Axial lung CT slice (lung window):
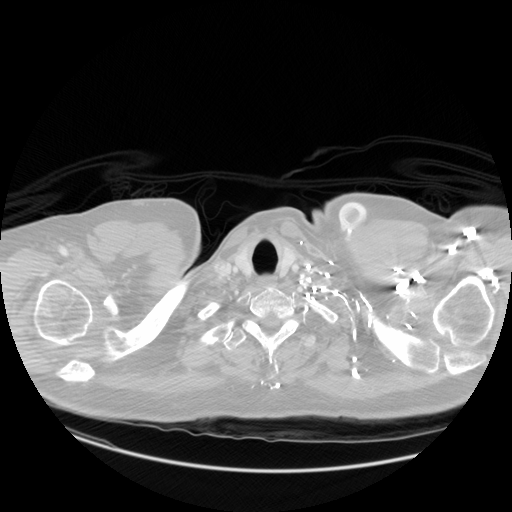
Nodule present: no